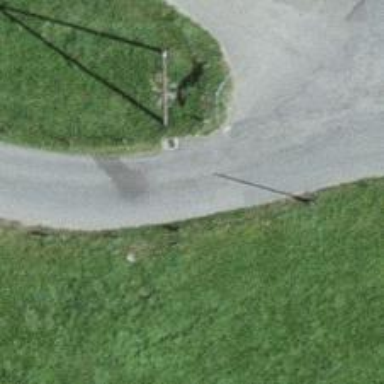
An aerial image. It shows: Unclassified road with paved surface.